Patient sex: F
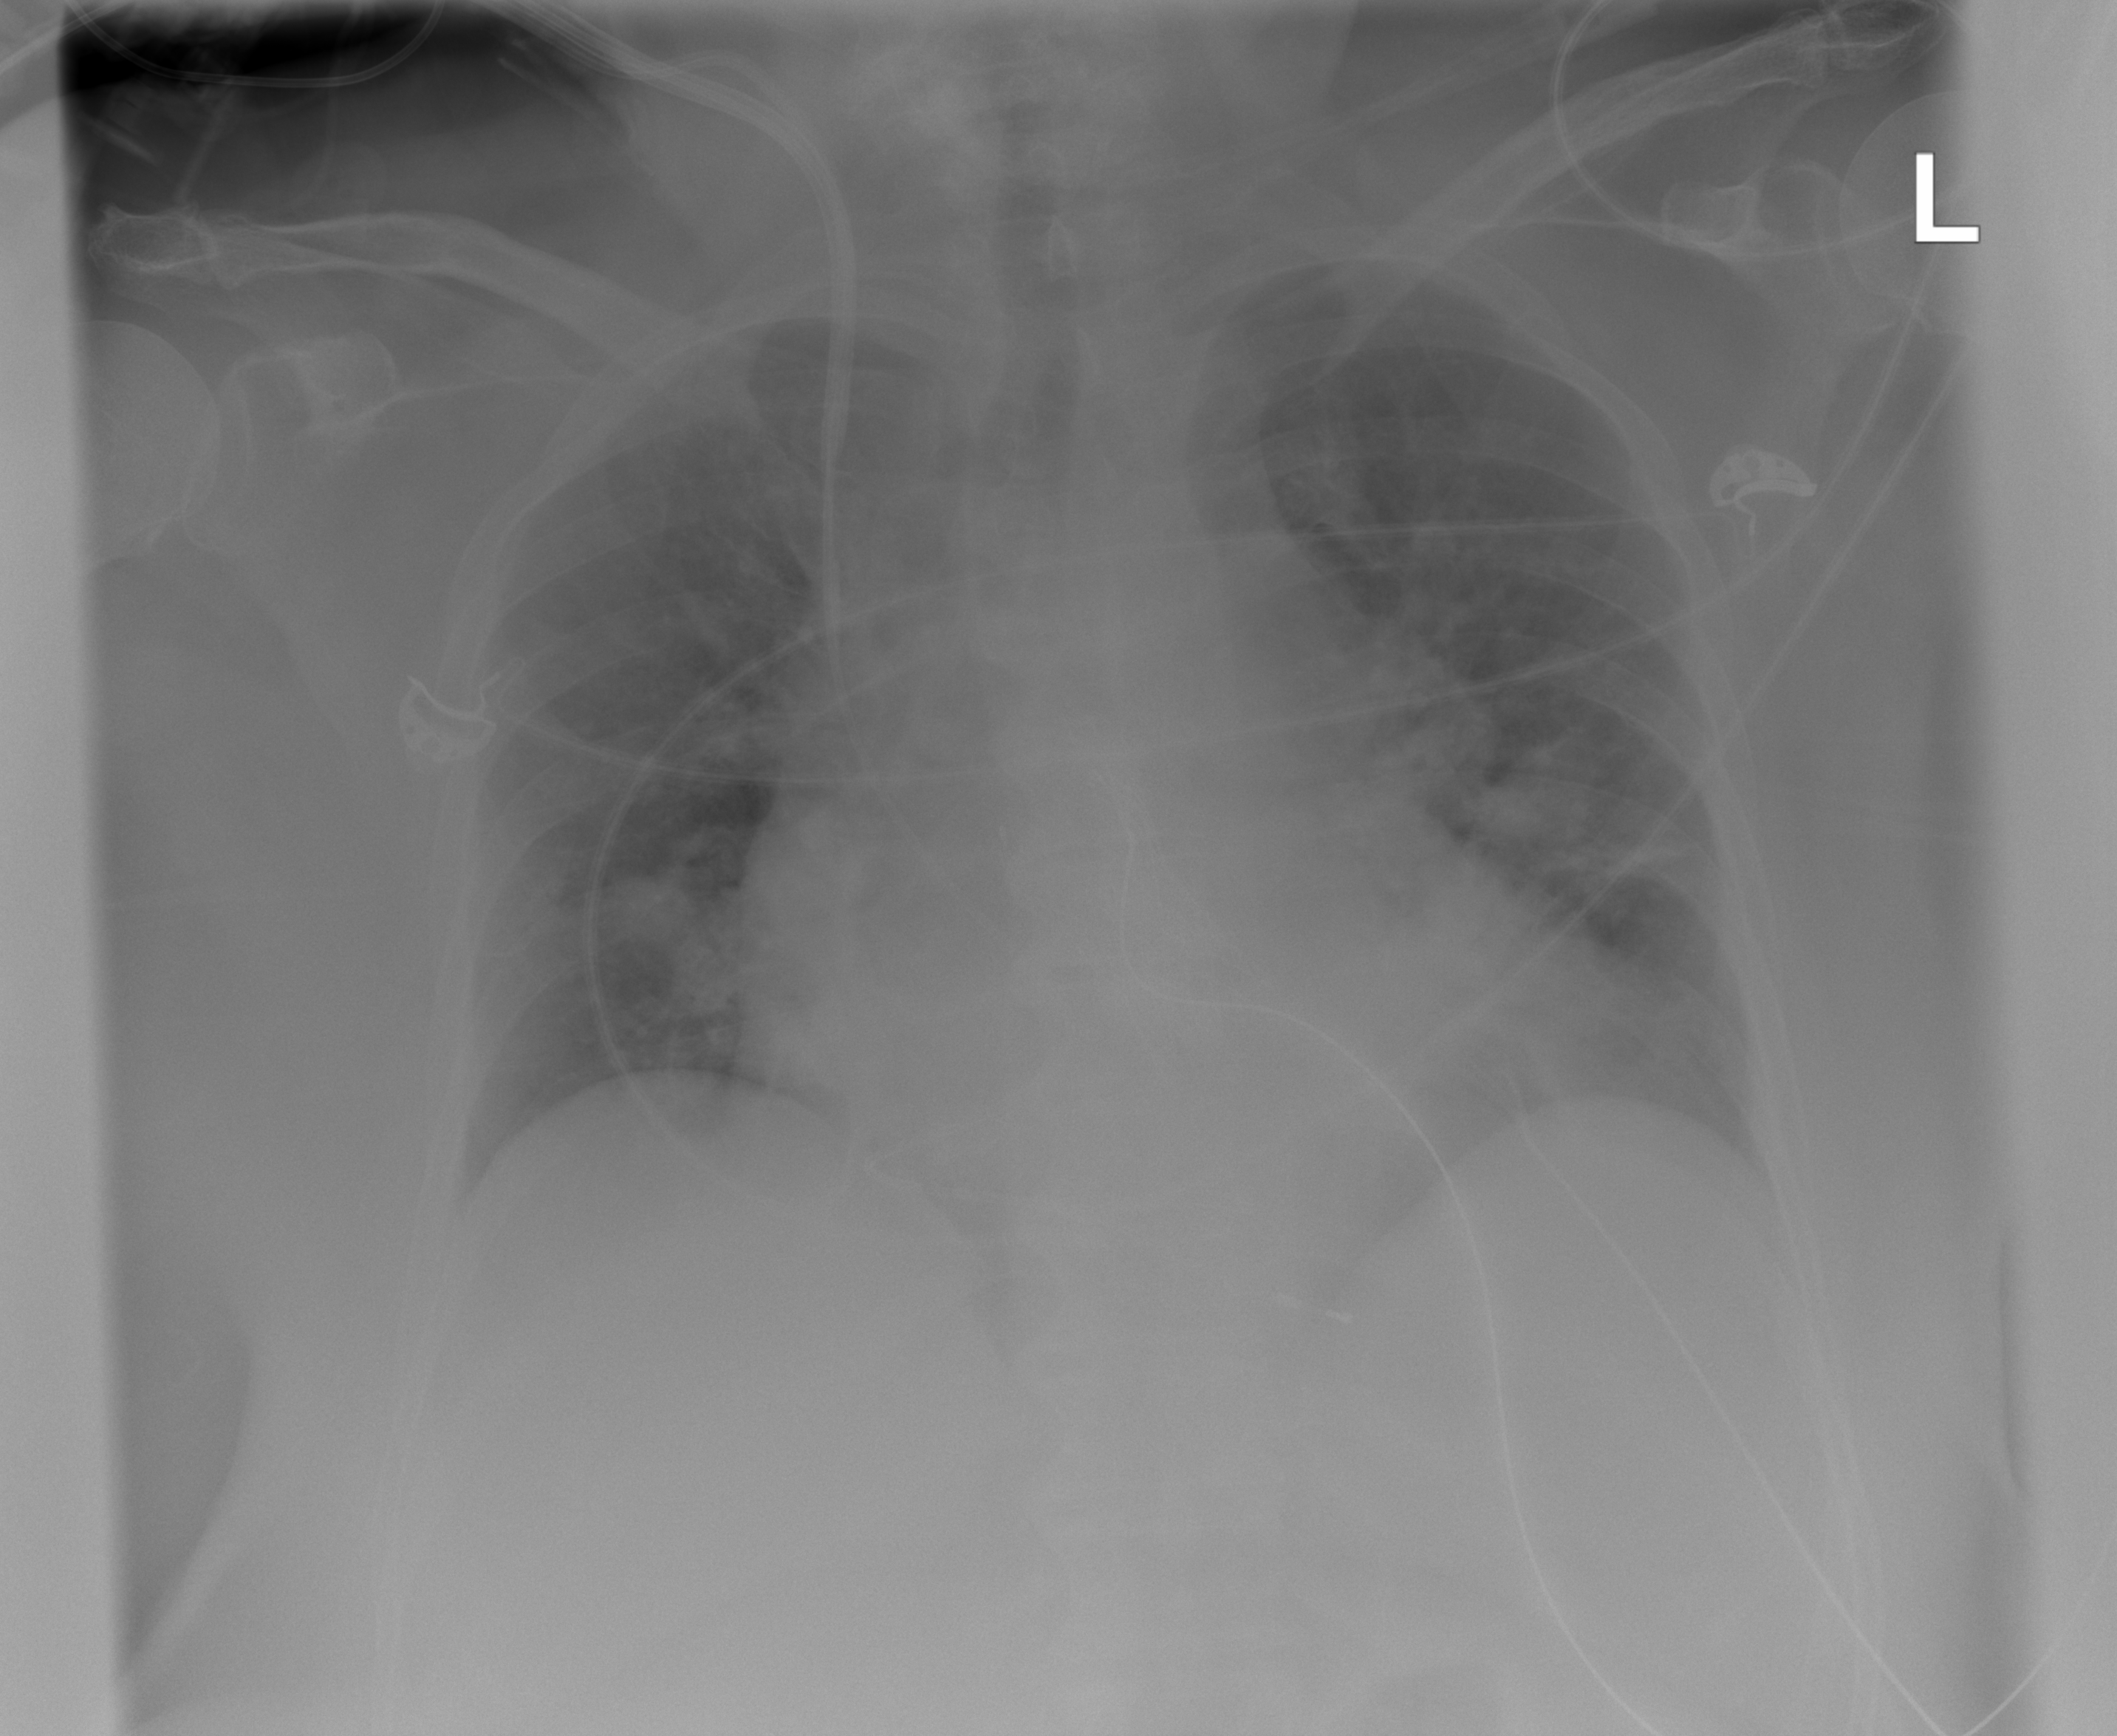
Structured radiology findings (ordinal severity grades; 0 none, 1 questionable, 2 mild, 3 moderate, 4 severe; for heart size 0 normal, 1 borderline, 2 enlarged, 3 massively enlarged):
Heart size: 2
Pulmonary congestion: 2
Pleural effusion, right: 0
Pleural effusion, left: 0
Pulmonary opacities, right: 2
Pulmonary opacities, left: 2
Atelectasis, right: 0
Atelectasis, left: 2